Question: I'm using NuSoap within PHP to connect to an API.
At the minute, I'm just simple trying to send over an example XML string provided by the company who provides the API, however I'm receiving a 'HTTP/1.1 400 Bad Request' error.
I've queried this directly with the company but they've said that when they use the XML they've provided, as well as other clients, they aren't having any problems.
The XML I'm trying to send is:
'''
![CDATA[<?xml version="1.0" encoding="utf-8" ?>
<Service>
<Name><![CDATA[Demo]]></Name>
<Description><![CDATA[Demo Service]]></Description>
<Version>1.0</Version>
<Nodes>
<Node NodeType="Start" NodeID="5" Description="">
<!-- Comments can be included -->
<MandatoryProperties>
<Property Name="MaxLength" Value="0"/>
<Property Name="EnableSpeedDial" Value="False"/>
</MandatoryProperties>
<OptionalSettings/>
<Branches>
<Branch Name="Continue" NodeID="20" Description=""/>
</Branches>
<DynamicBranches/>
<DynamicProperties/>
</Node>
<Node NodeType="DeliverCall" NodeID="20" Description="Home Phone">
<MandatoryProperties>
<Property Name="DestinationNumber" Value="<PHONE>"/>
<Property Name="RingDuration" Value="60"/>
</MandatoryProperties>
<OptionalSettings/>
<Branches>
</Branches>
<DynamicBranches/>
<DynamicProperties/>
</Node>
</Nodes>
</Service>]]
'''
The response I'm getting is:
'''
Response:
HTTP/1.1 100 Continue
HTTP/1.1 400 Bad Request
Date: Fri, 24 Jan 2014 15:47:16 GMT
Server: Microsoft-IIS/6.0
X-Powered-By: ASP.NET 2.0
MicrosoftOfficeWebServer: 5.0_Pub
X-Powered-By: ASP.NET
X-AspNet-Version: 4.0.30319
Cache-Control: private
Content-Type: text/xml; charset=utf-8
Content-Length: 2
Connection: close
'''
I've used <URL> to validate the XML as I'm not experienced with XML and this is one of the few times I've had to use it, so I'm not going to be on the ball at picking up any syntax errors, but the error the validation tool is providing is:

I've checked that there's no whitespace leading or trailing on the XML.
Something I've noticed is that in the XML, it's setting the encoding to 'utf-8'. However the encoding in my request seems to be 'ISO' - although it doesn't look as though there are any special characters or anything in the XML string.
The request data:
'''
POST /dev/aspapi/api.asmx HTTP/1.0
Host: www.xxxxx.com
User-Agent: NuSOAP/0.9.5 (1.123)
Content-Type: text/xml; charset=ISO-8859-1
SOAPAction: "https://www.xxxxx.com/ASPAPI/ValidateService"
Authorization: Basic bWVkaWFoYXdrOm1lZGlhaGF3aw==
Content-Length: 2127
'''
I'd be grateful if anyone could spot anything wrong with this!
Full connection script:
'''
<?php
require_once('./nusoap.php');
error_reporting(E_ALL);
ini_set("display_errors", true);
$client = new nusoap_client('http://xxx.xxx/api.asmx', 'wsdl');
$client->setCredentials('xxxxx', 'xxxxx');
$client->response_timeout = 120;
$err = $client->getError();
if($err) {
echo 'ERROR<br /><pre>' . $err . '</pre><br />';
exit;
} else {
echo "<strong><em>Sucessfull connection</em></strong><br /><br />";
}
$proxy = $client->getProxy();
$proxy->setHeaders('<soap:Header><AuthenticationSoapHeader xmlns="https://www.xxxxx.com/aspapi"><Token>xxxxx</Token></AuthenticationSoapHeader></soap:Header>');
$xml = '
![CDATA[<?xml version="1.0" encoding="utf-8" ?>
<Service>
<Name><![CDATA[Demo]]></Name>
<Description><![CDATA[Demo Service]]></Description>
<Version>1.0</Version>
<Nodes>
<Node NodeType="Start" NodeID="5" Description="">
<!-- Comments can be included -->
<MandatoryProperties>
<Property Name="MaxLength" Value="0"/>
<Property Name="EnableSpeedDial" Value="False"/>
</MandatoryProperties>
<OptionalSettings/>
<Branches>
<Branch Name="Continue" NodeID="20" Description=""/>
</Branches>
<DynamicBranches/>
<DynamicProperties/>
</Node>
<Node NodeType="DeliverCall" NodeID="20" Description="Home Phone">
<MandatoryProperties>
<Property Name="DestinationNumber" Value="<PHONE>"/>
<Property Name="RingDuration" Value="60"/>
</MandatoryProperties>
<OptionalSettings/>
<Branches>
</Branches>
<DynamicBranches/>
<DynamicProperties/>
</Node>
</Nodes>
</Service>]]';
$result = $proxy->call('ValidateService', array('serviceXML' => $xml));
$err = $proxy->getError();
if($err) {
echo 'ERROR<br /><pre>' . $err . '</pre><br />';
echo '<strong>Request:</strong>';
echo '<pre>'; print_r($proxy->request); echo '</pre>';
echo '<strong>Response:</strong>';
echo '<pre>'; print_r($proxy->response); echo '</pre>';
exit;
} else {
echo "<strong><em>Sucessfull connection</em></strong><br /><br />";
}
?>
'''
The output of the above script:
'''
Sucessfull connection
ERROR
HTTP Error: Unsupported HTTP response status 400 Bad Request (soapclient->response has contents of the response)
Request:
POST /dev/aspapi/api.asmx HTTP/1.0
Host: www.xxxxx.com
User-Agent: NuSOAP/0.9.5 (1.123)
Content-Type: text/xml; charset=ISO-8859-1
SOAPAction: "https://www.xxxxx.com/ASPAPI/ValidateService"
Authorization: Basic bWVkaWFoYXdrOm1lZGlhaGF3aw==
Content-Length: 2127
<TOKEN IS HERE IN OUTPUT>
![CDATA[<?xml version="1.0" encoding="utf-8" ?>
<Service>
<Name><![CDATA[Demo]]></Name>
<Description><![CDATA[Demo Service]]></Description>
<Version>1.0</Version>
<Nodes>
<Node NodeType="Start" NodeID="5" Description="">
<!-- Comments can be included -->
<MandatoryProperties>
<Property Name="MaxLength" Value="0"/>
<Property Name="EnableSpeedDial" Value="False"/>
</MandatoryProperties>
<OptionalSettings/>
<Branches>
<Branch Name="Continue" NodeID="20" Description=""/>
</Branches>
<DynamicBranches/>
<DynamicProperties/>
</Node>
<Node NodeType="DeliverCall" NodeID="20" Description="Home Phone">
<MandatoryProperties>
<Property Name="DestinationNumber" Value="<PHONE>"/>
<Property Name="RingDuration" Value="60"/>
</MandatoryProperties>
<OptionalSettings/>
<Branches>
</Branches>
<DynamicBranches/>
<DynamicProperties/>
</Node>
</Nodes>
</Service>]]
Response:
HTTP/1.1 100 Continue
HTTP/1.1 400 Bad Request
Date: Fri, 24 Jan 2014 16:28:39 GMT
Server: Microsoft-IIS/6.0
X-Powered-By: ASP.NET 2.0
MicrosoftOfficeWebServer: 5.0_Pub
X-Powered-By: ASP.NET
X-AspNet-Version: 4.0.30319
Cache-Control: private
Content-Type: text/xml; charset=utf-8
Content-Length: 2
Connection: close
'''
Still no luck as of yet, the output of the debug string can be found at <URL>
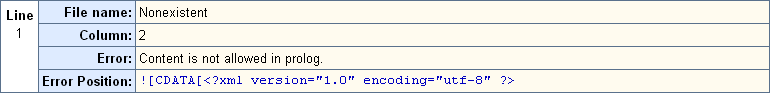
Answer: The problem lies in the headers.
The '<soap:Header>' opening & closing tags were causing the 'HTTP Error 400 "Bad Request"'
'''
$proxy->setHeaders('<soap:Header><AuthenticationSoapHeader xmlns="https://www.xxxxx.com/aspapi"><Token>xxxxx</Token></AuthenticationSoapHeader></soap:Header>');
'''
Should be
'''
$proxy->setHeaders('<AuthenticationSoapHeader xmlns="https://www.xxxxx.com/aspapi"><Token>xxxxx</Token></AuthenticationSoapHeader>');
'''